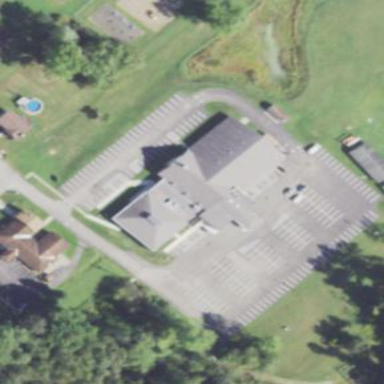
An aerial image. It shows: Building that serves as place of worship.